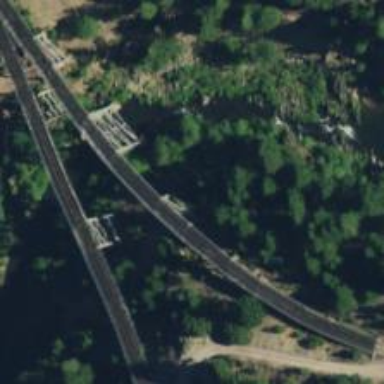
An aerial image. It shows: Viaduct railway bridge.